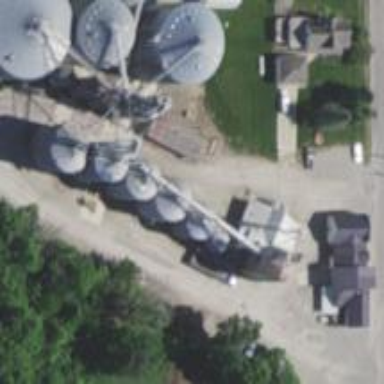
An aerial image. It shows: Silo.